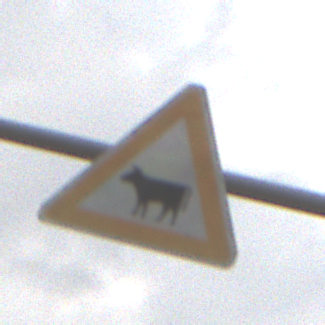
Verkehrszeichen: ViehtriebRechts
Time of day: MorningAfternoon
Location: Outdoor (Nature)
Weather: Overcast
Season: NotSpecified
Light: Natural